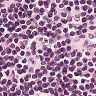
Metastatic tissue present: no